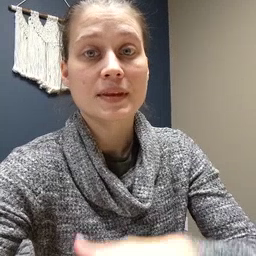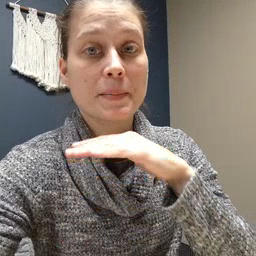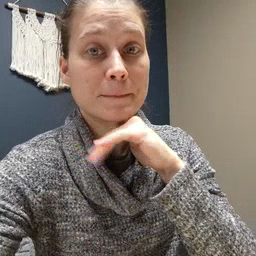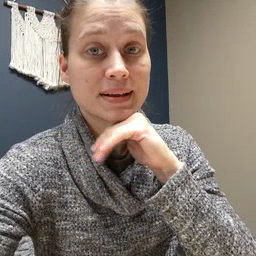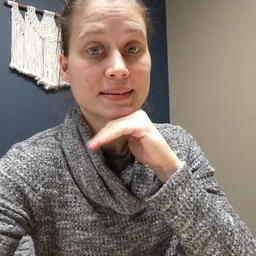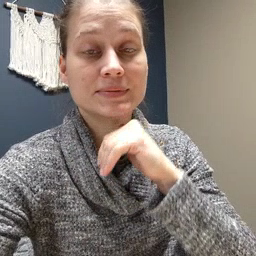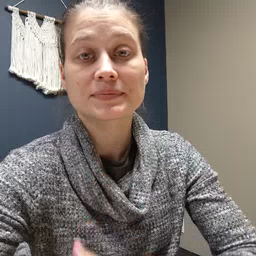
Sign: pig